RGB frame:
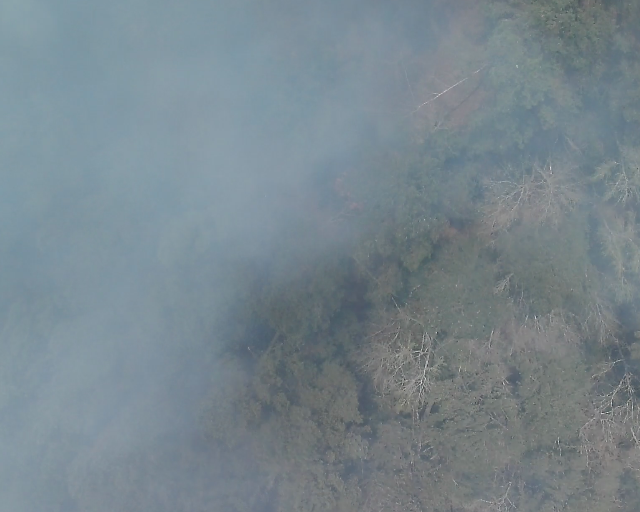
Thermal frame:
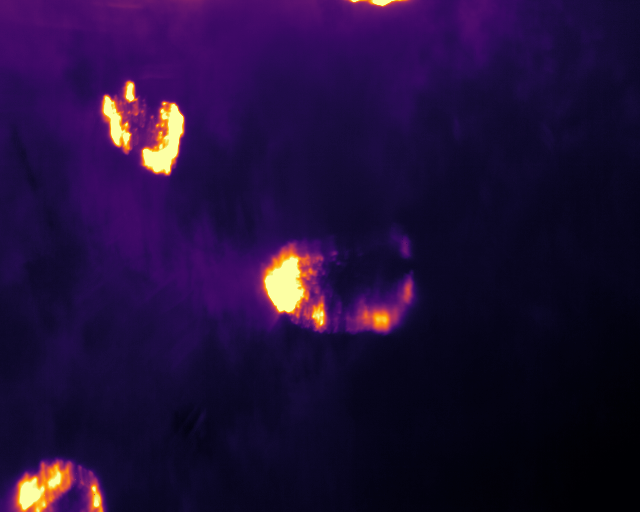
Captured: 2026-02-26 02:29:03
Pixels at or above 80 °C: 6365 (fraction of frame: 0.01942)